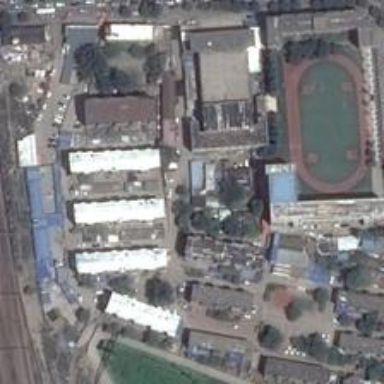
A football field in the street corner is enclosed by some buildings .